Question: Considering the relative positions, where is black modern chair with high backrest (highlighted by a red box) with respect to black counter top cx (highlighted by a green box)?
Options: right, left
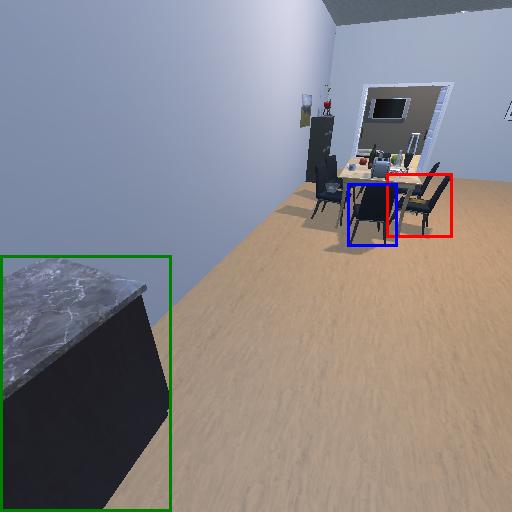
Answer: right